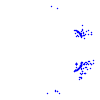
Particle: pion